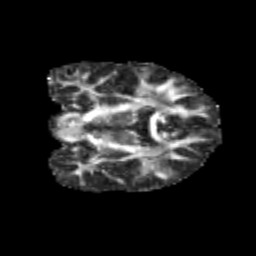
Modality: FA
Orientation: coronal
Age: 12
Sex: male
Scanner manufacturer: siemens
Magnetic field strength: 3 T
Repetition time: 3.8 s
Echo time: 0.07 s